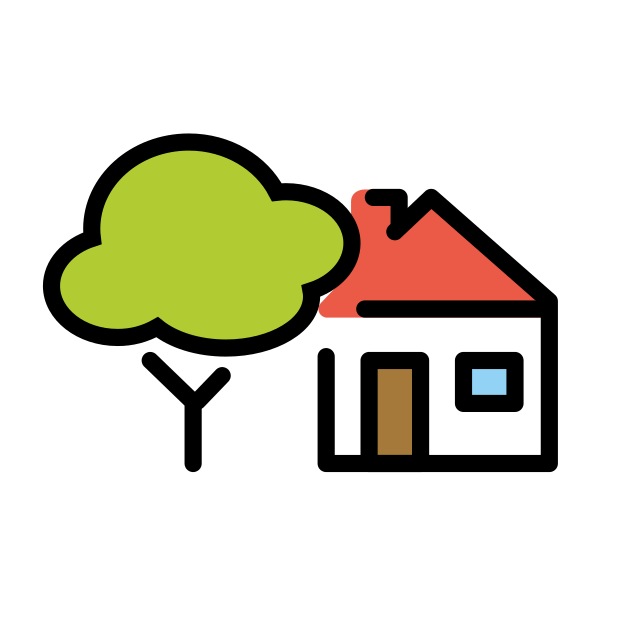
house with garden